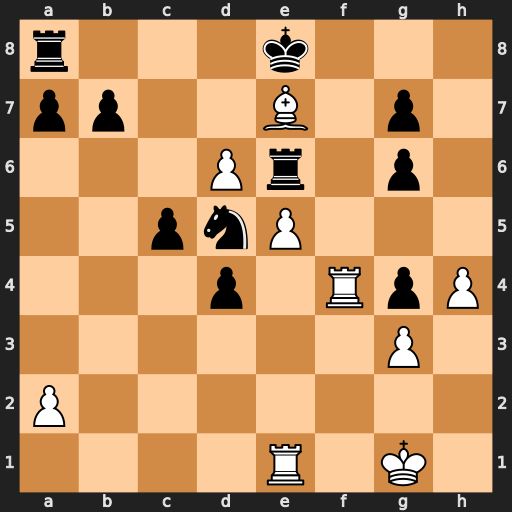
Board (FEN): r3k3/pp2B1p1/3Pr1p1/2pnP3/3p1RpP/6P1/P7/4R1K1
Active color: w
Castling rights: q
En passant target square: -
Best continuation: Rf8+ Kd7 Rxa8